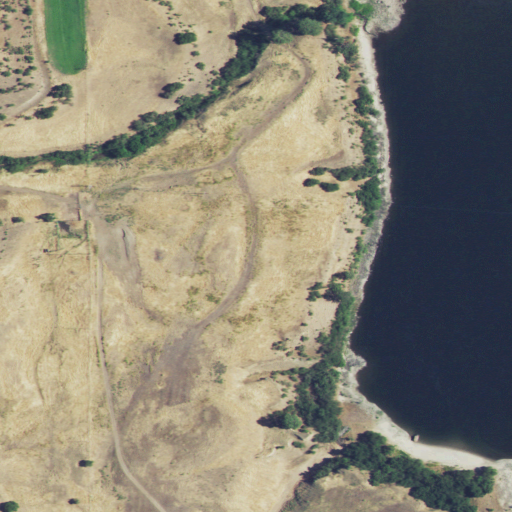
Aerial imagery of bar in Idaho named Sherwin Bar containing grassland, open water, shrub, cultivated crops, and evergreen forest